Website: apple-inc
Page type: customer-info-address
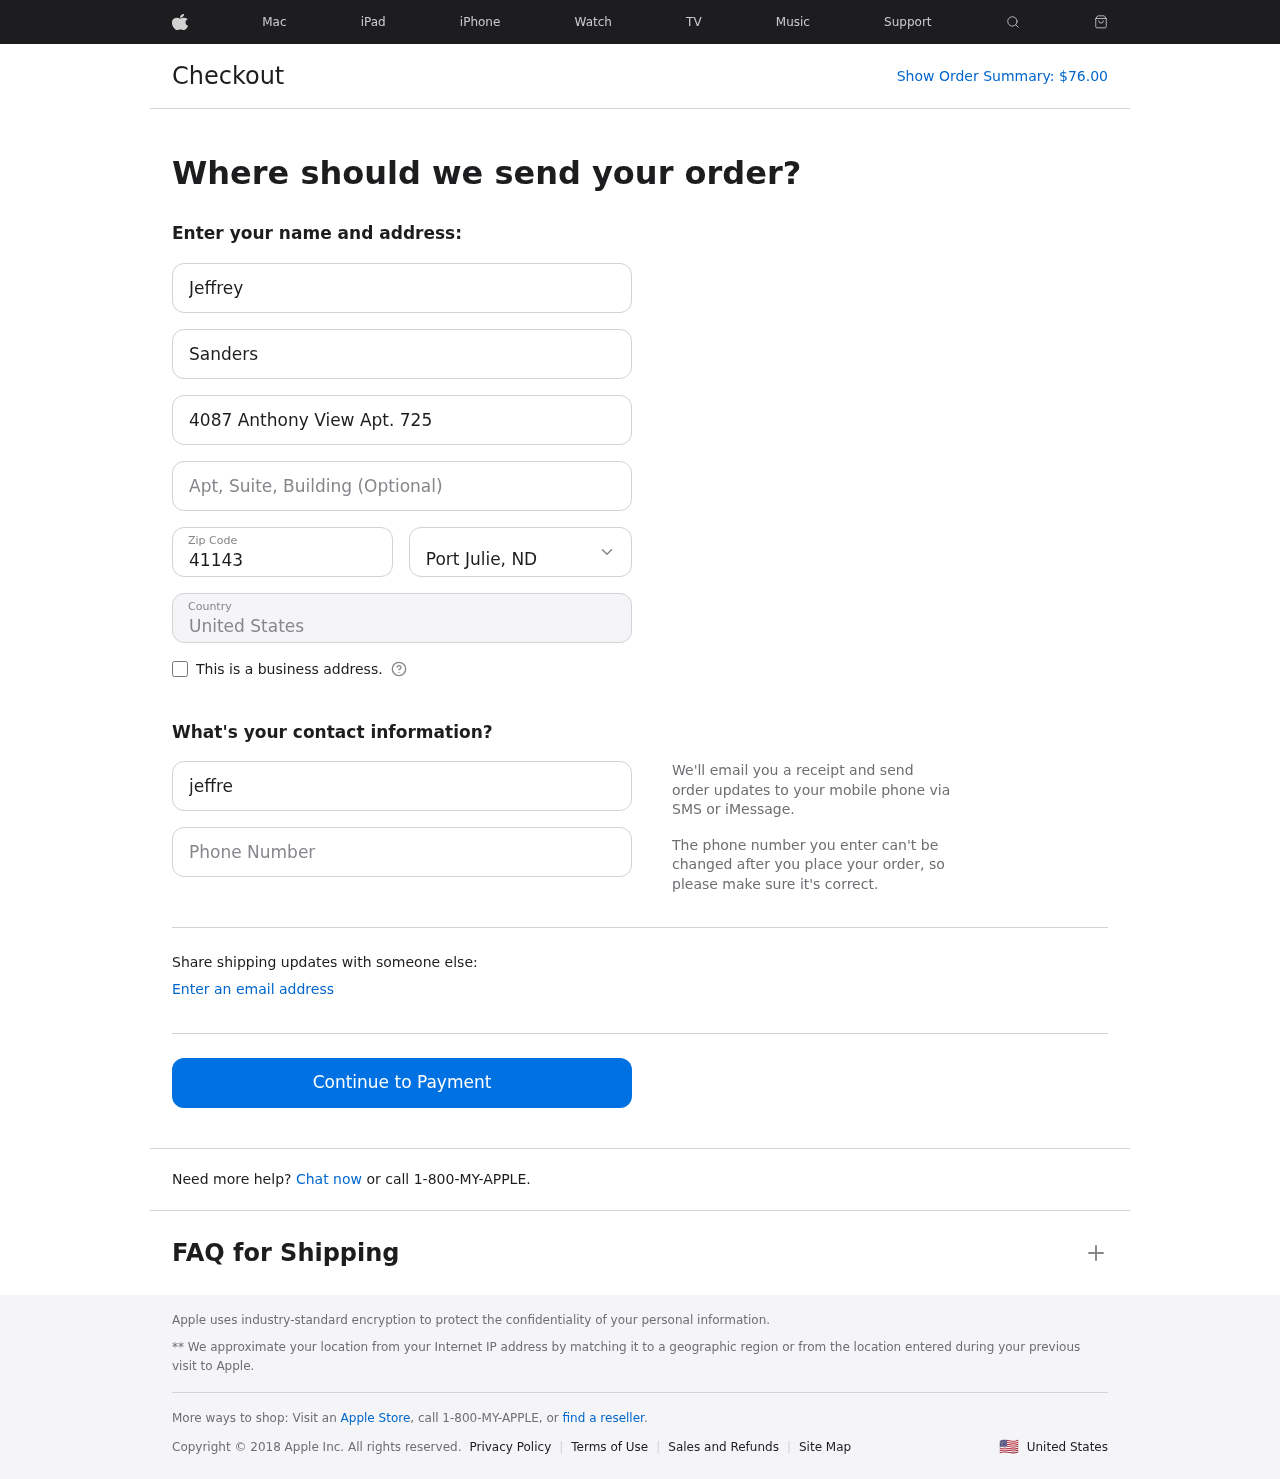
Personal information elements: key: PII_CITY_STATE
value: Port Julie, ND
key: PII_COUNTRY
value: United States
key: PII_EMAIL
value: jeffreysanders@hotmail.com
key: PII_FIRSTNAME
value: Jeffrey
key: PII_LASTNAME
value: Sanders
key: PII_PHONE
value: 6784948142
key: PII_POSTCODE
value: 41143
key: PII_STREET
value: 4087 Anthony View Apt. 725
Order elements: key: ORDER_TOTAL
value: $76.00